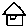
Label: house